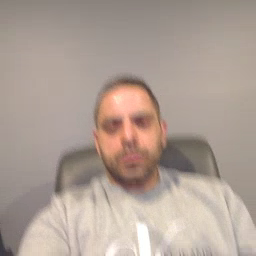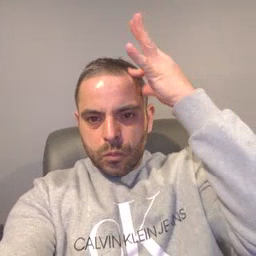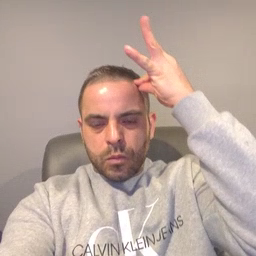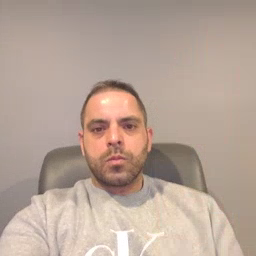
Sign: hair